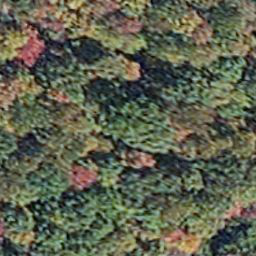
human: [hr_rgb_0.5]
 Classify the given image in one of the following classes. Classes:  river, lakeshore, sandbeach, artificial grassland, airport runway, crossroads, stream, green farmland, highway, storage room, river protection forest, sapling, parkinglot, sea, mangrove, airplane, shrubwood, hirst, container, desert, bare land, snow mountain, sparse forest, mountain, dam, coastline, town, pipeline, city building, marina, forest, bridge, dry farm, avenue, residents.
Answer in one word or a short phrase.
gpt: mangrove